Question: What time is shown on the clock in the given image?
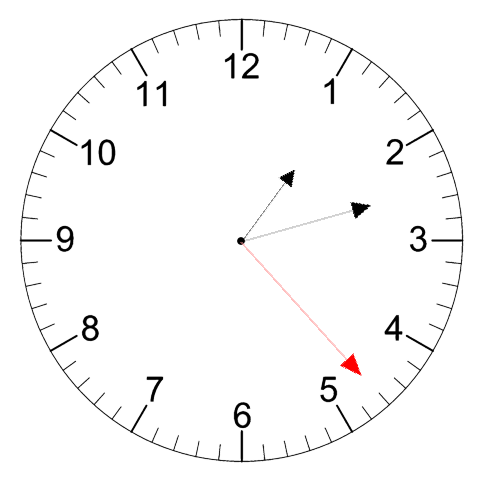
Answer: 01:12:23